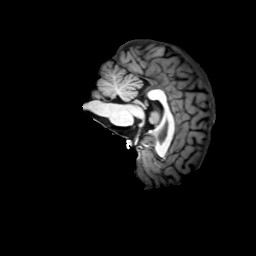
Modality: T1w
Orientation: sagittal
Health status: ill
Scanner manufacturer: siemens
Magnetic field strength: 3 T
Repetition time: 2 s
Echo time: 0.00303 s